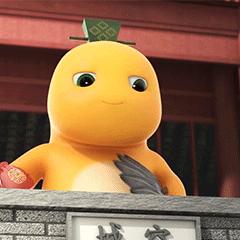
Label: nailong